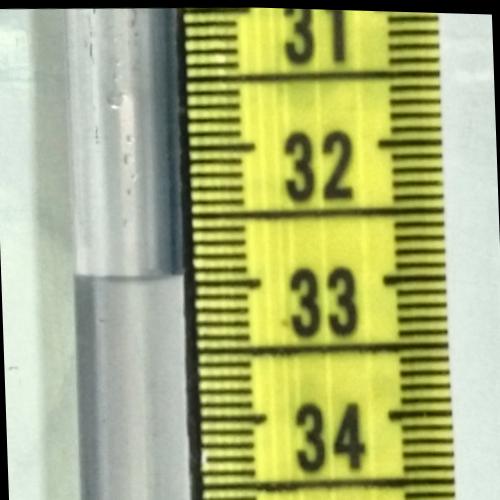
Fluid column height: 32.9 cm